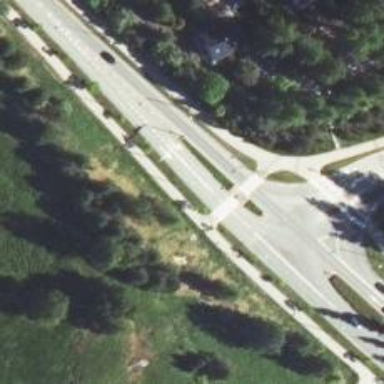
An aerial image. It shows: Zebra crossing on the road.